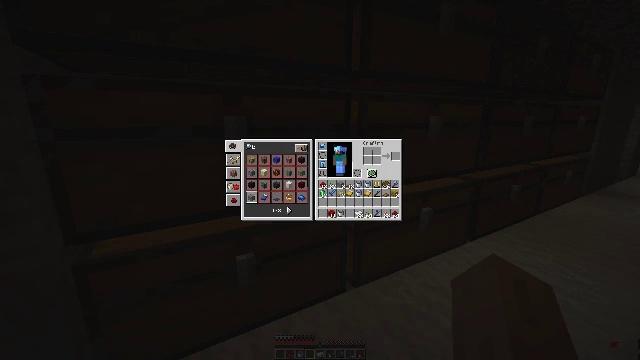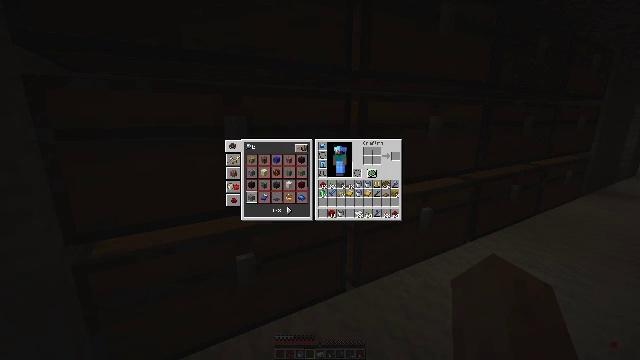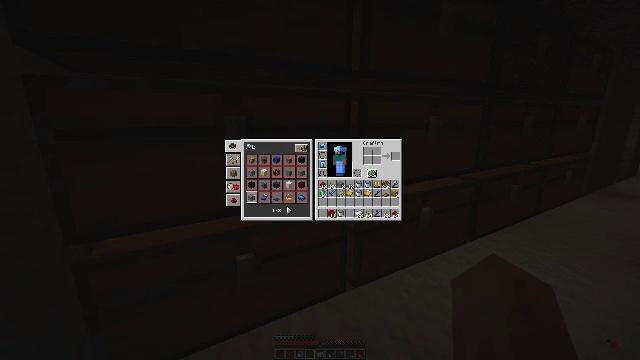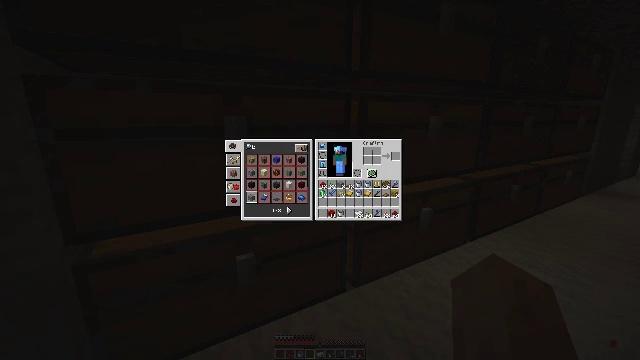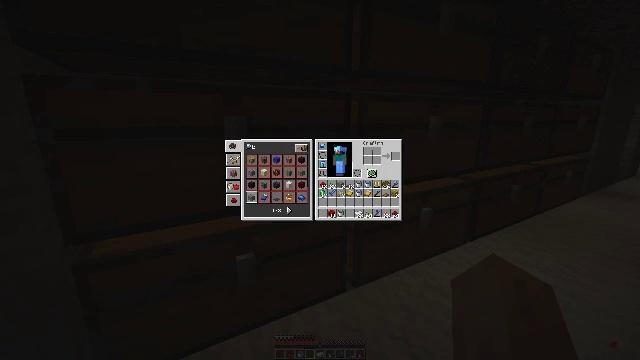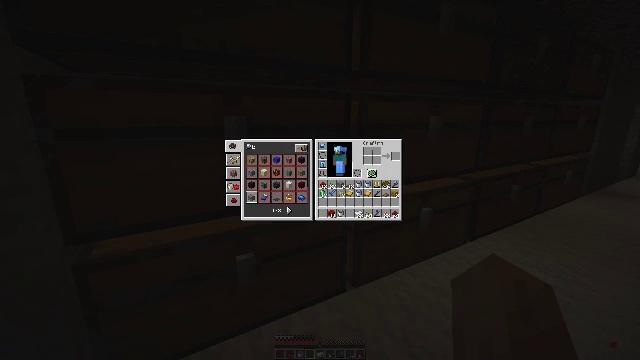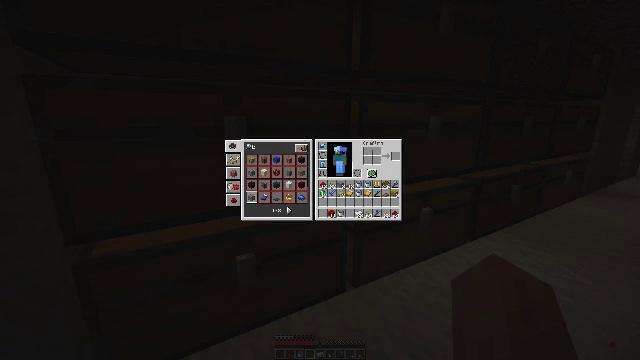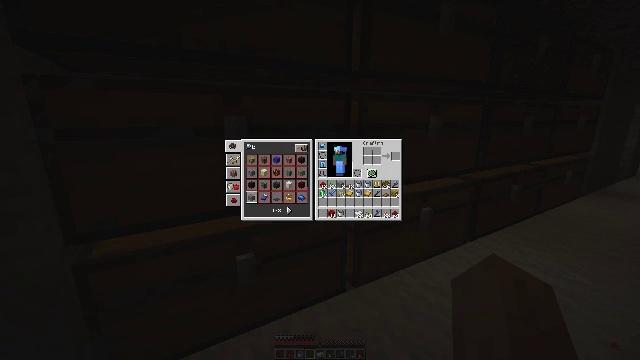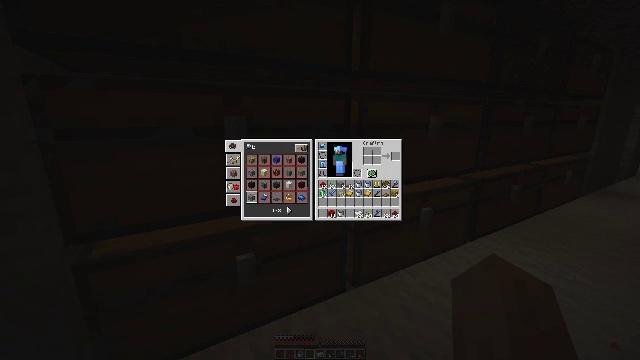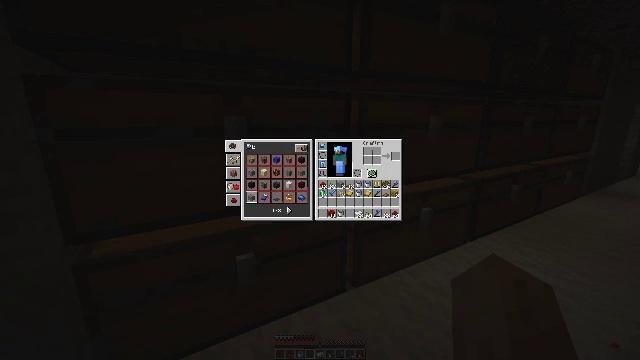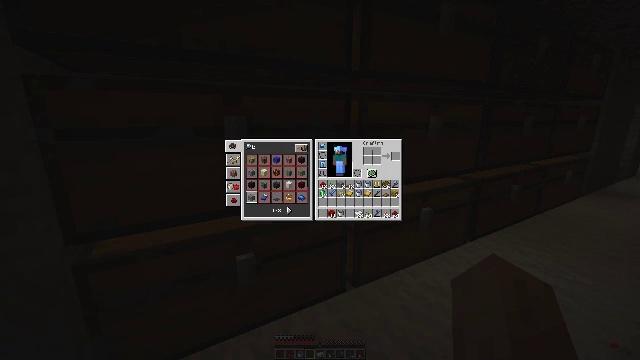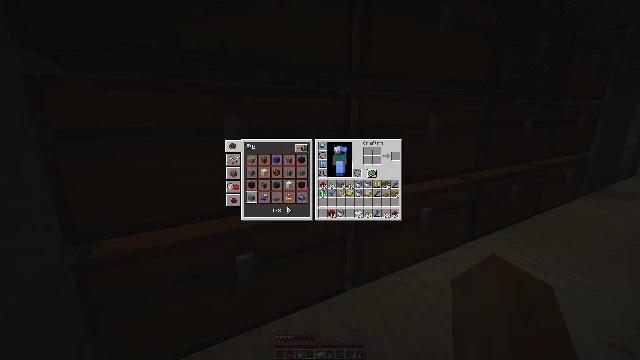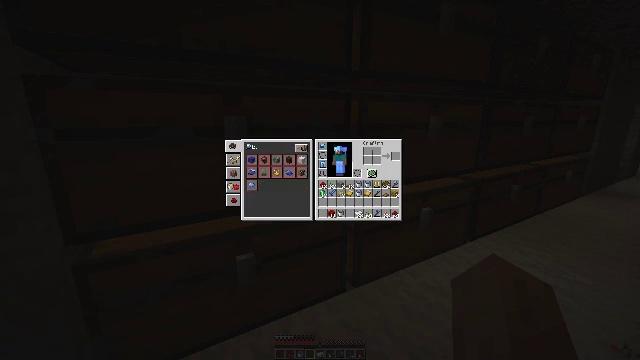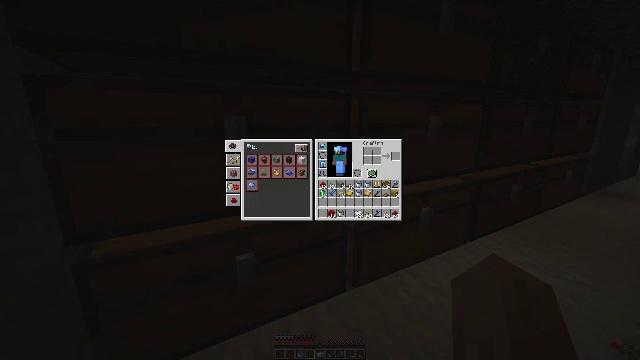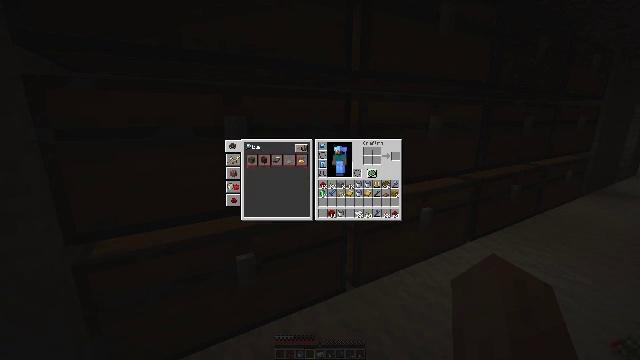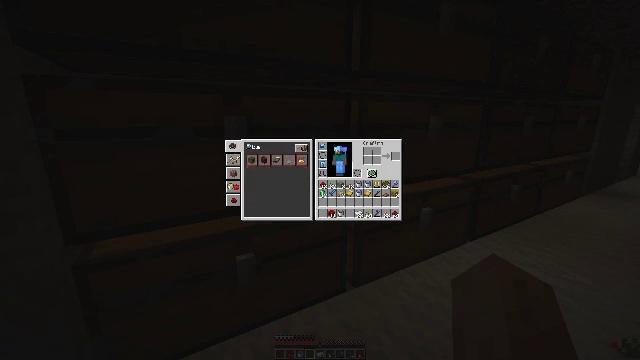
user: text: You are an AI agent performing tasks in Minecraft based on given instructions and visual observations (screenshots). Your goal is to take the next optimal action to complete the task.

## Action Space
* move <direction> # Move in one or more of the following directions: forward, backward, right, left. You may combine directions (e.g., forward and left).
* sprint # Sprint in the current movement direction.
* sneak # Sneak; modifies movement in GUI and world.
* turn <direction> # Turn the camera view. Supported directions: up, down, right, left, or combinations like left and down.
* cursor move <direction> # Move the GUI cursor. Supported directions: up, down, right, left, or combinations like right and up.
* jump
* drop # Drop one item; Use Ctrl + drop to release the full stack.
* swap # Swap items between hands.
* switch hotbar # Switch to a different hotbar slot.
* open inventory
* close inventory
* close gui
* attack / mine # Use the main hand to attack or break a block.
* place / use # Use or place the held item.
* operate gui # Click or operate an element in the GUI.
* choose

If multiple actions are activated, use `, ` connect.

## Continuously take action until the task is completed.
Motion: motion action
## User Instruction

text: Remove an iron ingot from the inventory.
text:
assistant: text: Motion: no_op
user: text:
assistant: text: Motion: no_op
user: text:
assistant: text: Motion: no_op
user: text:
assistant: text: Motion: no_op
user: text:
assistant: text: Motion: no_op
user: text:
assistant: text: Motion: no_op
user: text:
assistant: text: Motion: no_op
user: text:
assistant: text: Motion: no_op
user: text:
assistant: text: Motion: no_op
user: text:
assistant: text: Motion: no_op
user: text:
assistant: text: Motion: no_op
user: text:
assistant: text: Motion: no_op
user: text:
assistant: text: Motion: no_op
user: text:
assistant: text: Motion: move left
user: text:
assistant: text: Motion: move left
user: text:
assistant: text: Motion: move back and move left
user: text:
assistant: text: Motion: move back and move left
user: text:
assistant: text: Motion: move back
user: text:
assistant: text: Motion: move back
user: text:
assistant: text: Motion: no_op
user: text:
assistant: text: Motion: no_op
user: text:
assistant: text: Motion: no_op
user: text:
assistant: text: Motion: no_op
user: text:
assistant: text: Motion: no_op
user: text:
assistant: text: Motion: no_op
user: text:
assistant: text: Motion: no_op
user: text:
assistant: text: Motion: no_op
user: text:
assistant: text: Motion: no_op
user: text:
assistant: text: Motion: no_op
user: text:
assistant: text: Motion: no_op